Interaction volume radius: 10 \u00c5
Interaction volume height: 15 \u00c5
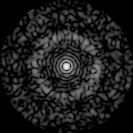
Disorder parameter: 0.8329